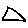
Label: triangle